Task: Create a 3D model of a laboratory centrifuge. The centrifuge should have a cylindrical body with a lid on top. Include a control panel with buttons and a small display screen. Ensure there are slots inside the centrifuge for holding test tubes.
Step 401:
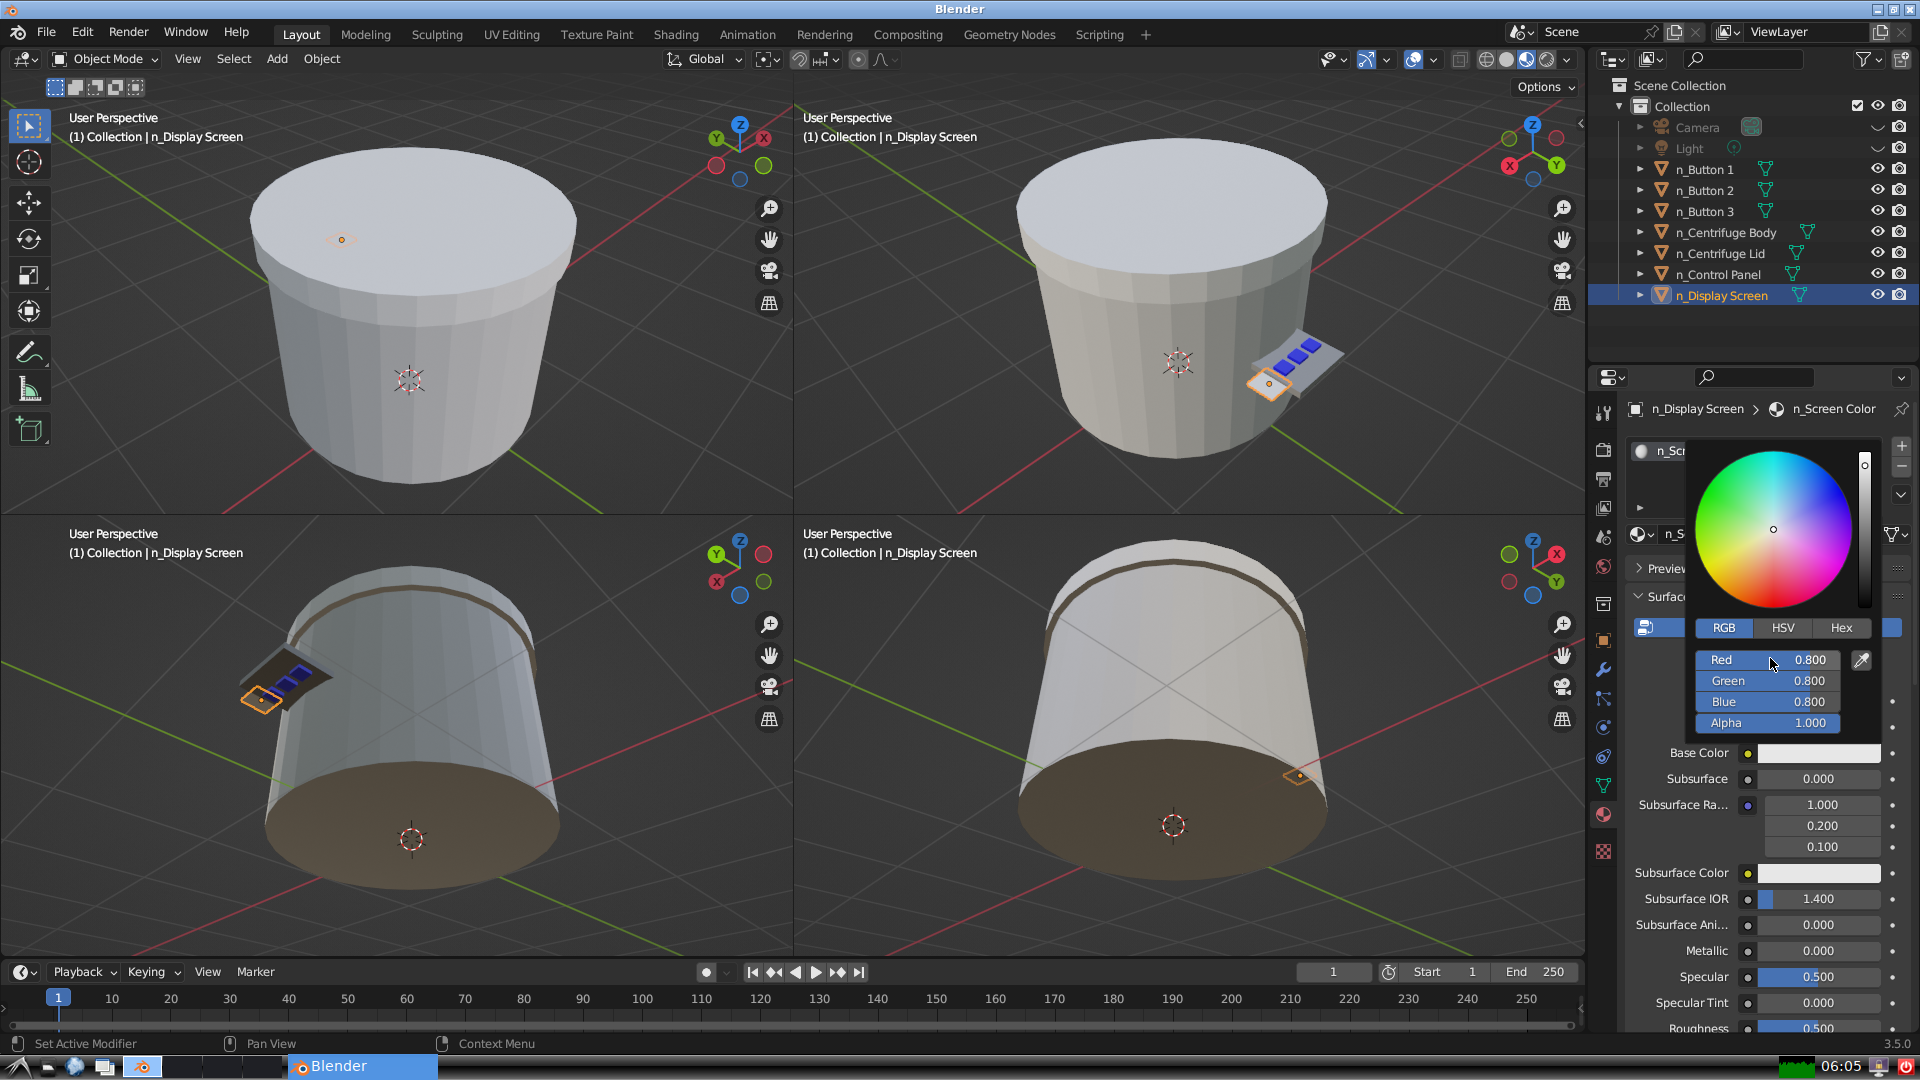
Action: click: no